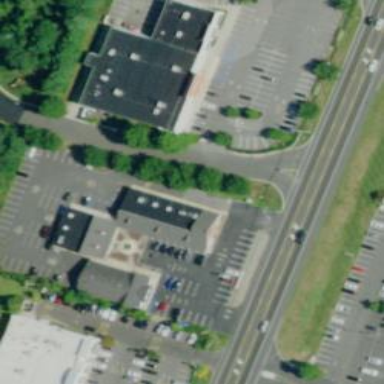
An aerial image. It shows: Retail area with mall.